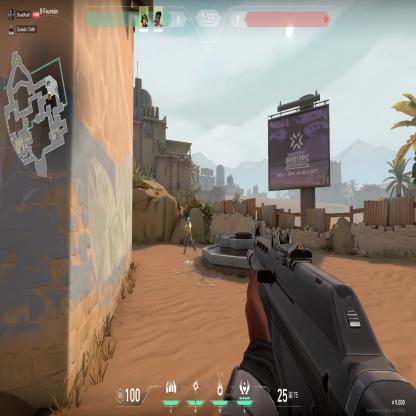
Label: teammate